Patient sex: F
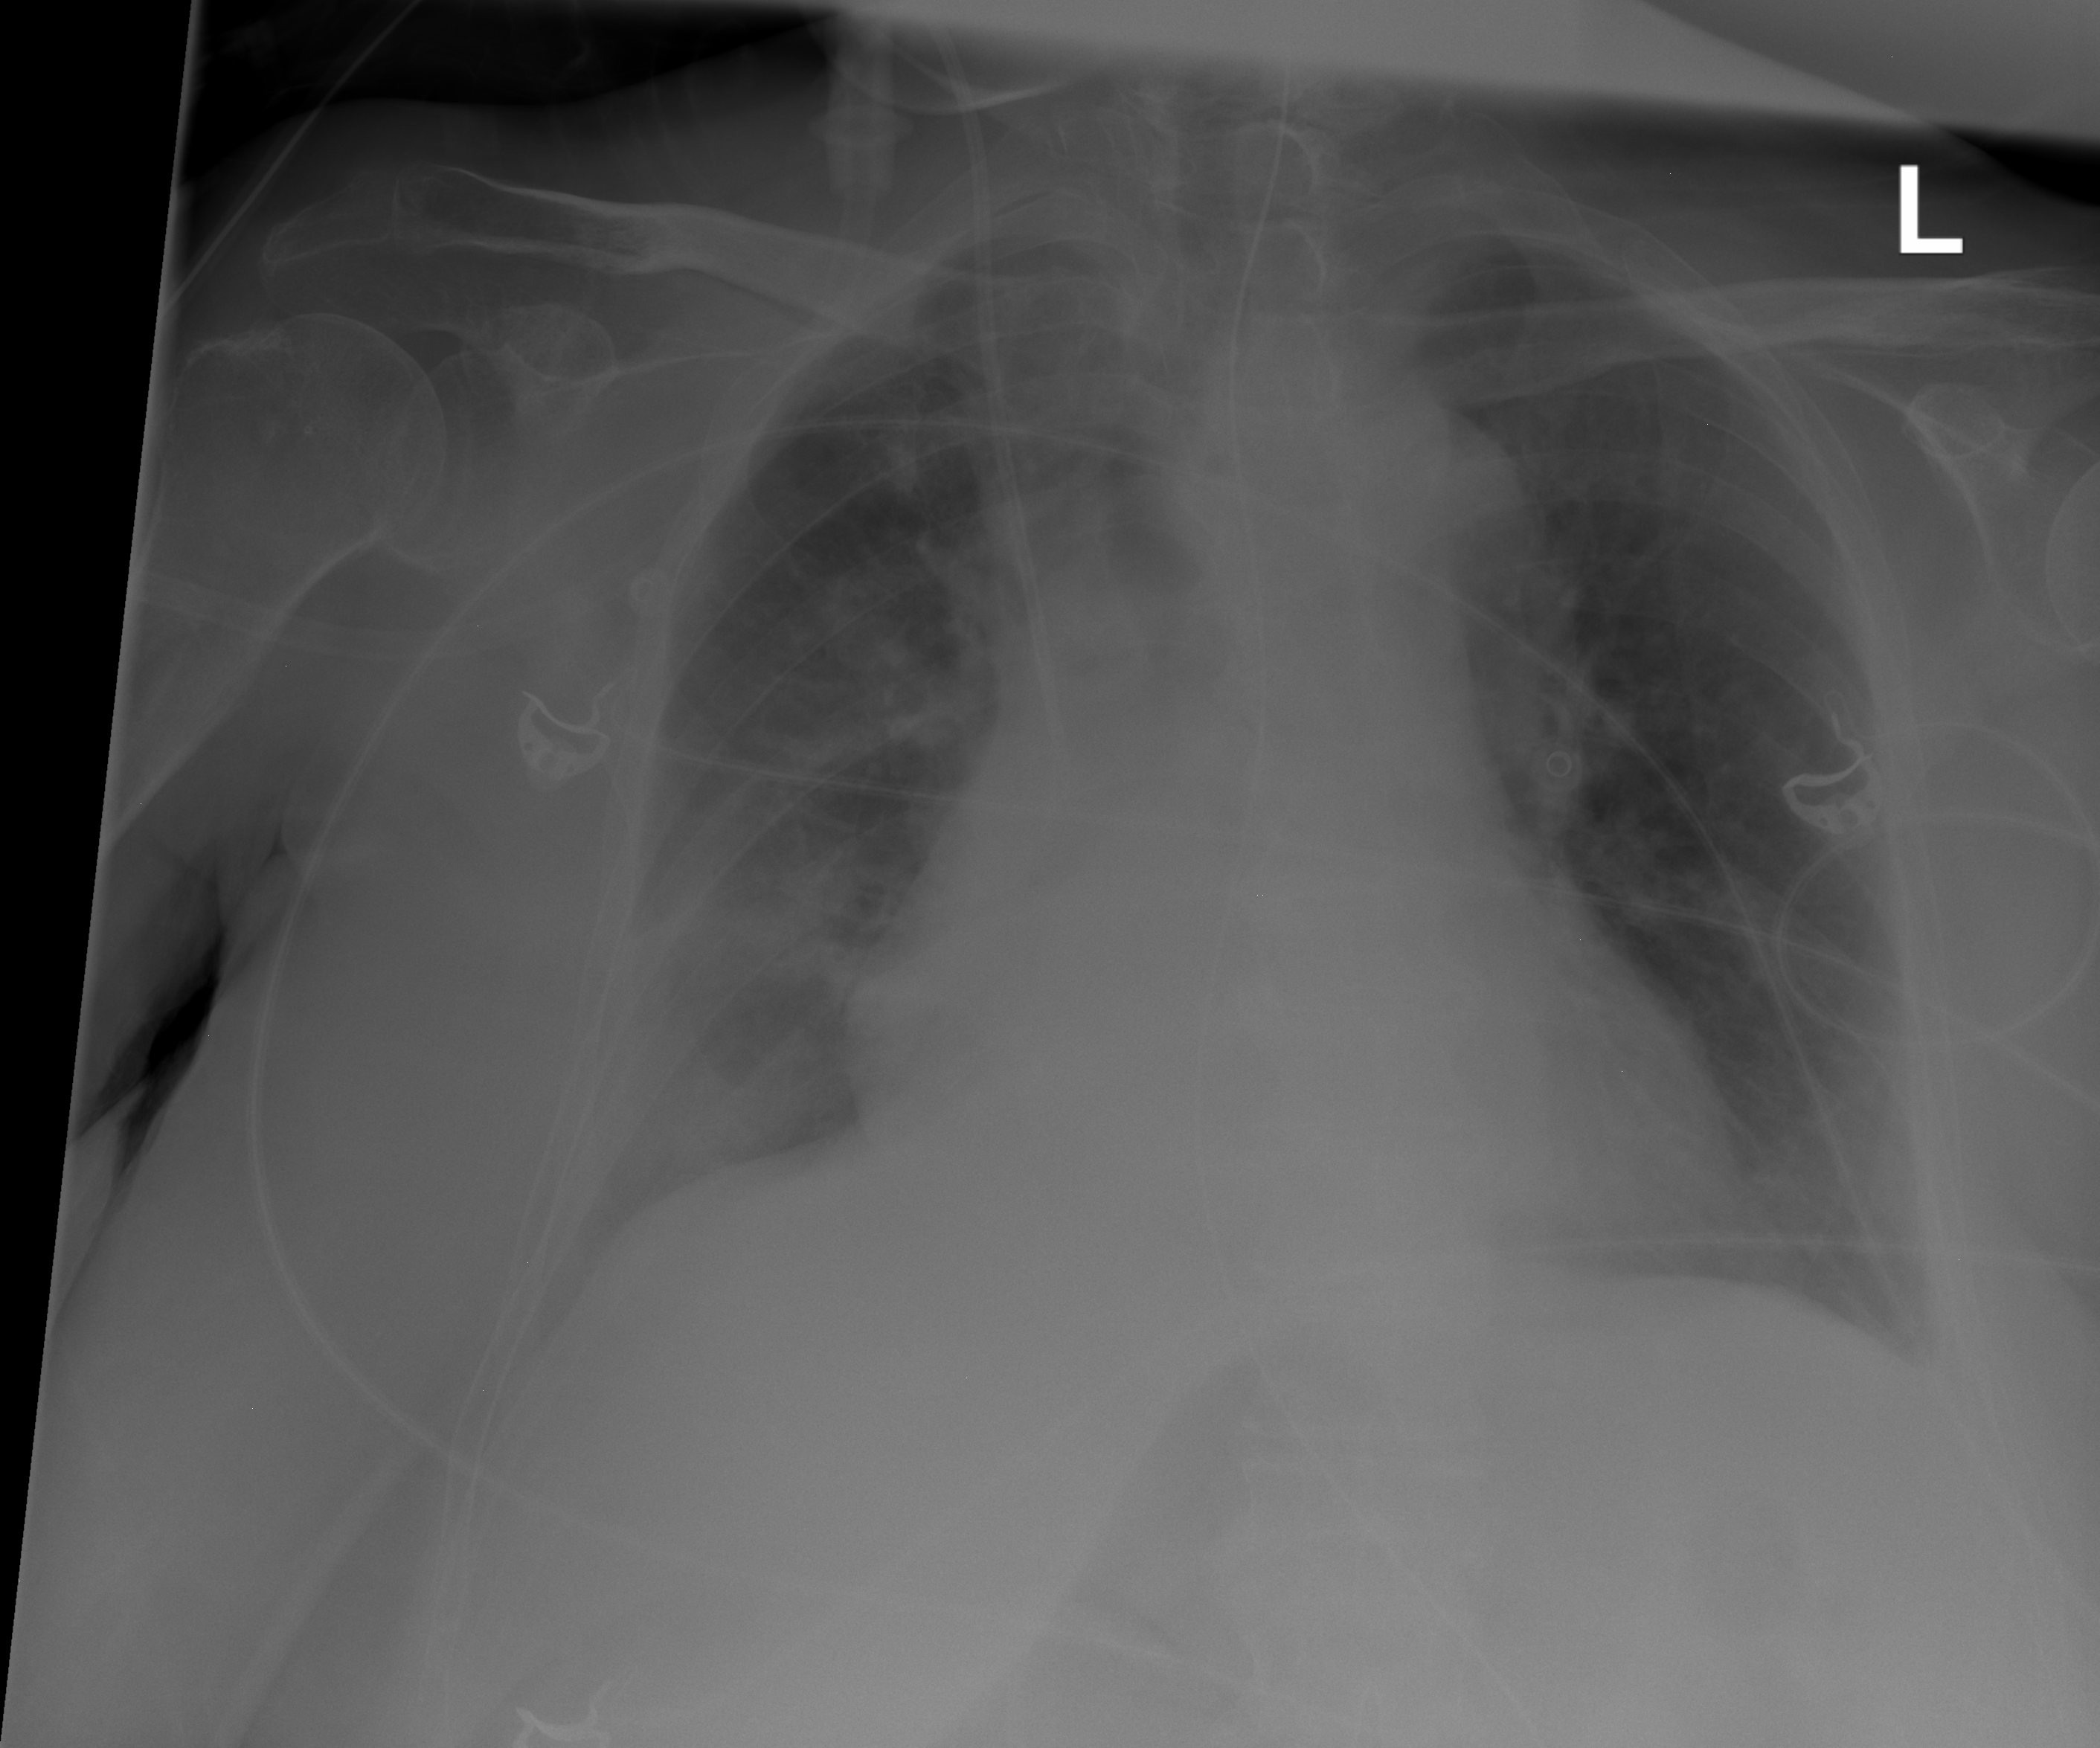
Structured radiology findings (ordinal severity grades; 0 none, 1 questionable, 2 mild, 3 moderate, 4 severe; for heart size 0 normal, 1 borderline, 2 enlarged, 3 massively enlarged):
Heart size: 0
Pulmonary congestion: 0
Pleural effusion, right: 0
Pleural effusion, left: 0
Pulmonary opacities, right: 0
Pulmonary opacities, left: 0
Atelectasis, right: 2
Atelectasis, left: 0